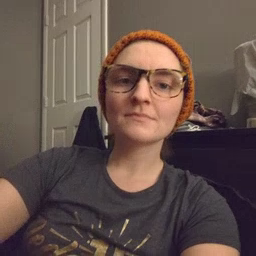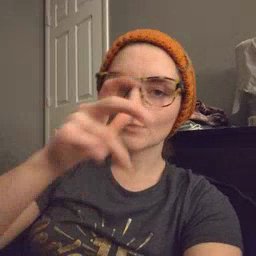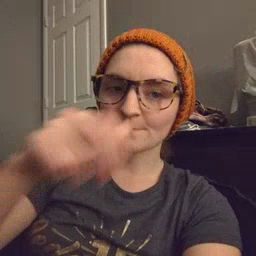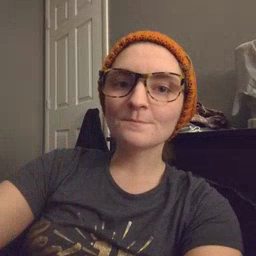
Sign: bug